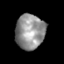
Tissue: skin
Cell type: Epithelial cells
Senescence score: 0.2444
Nuclear area (px): 998
Mean DAPI intensity: 146.518